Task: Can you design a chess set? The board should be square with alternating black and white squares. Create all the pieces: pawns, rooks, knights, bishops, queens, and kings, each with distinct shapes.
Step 1141:
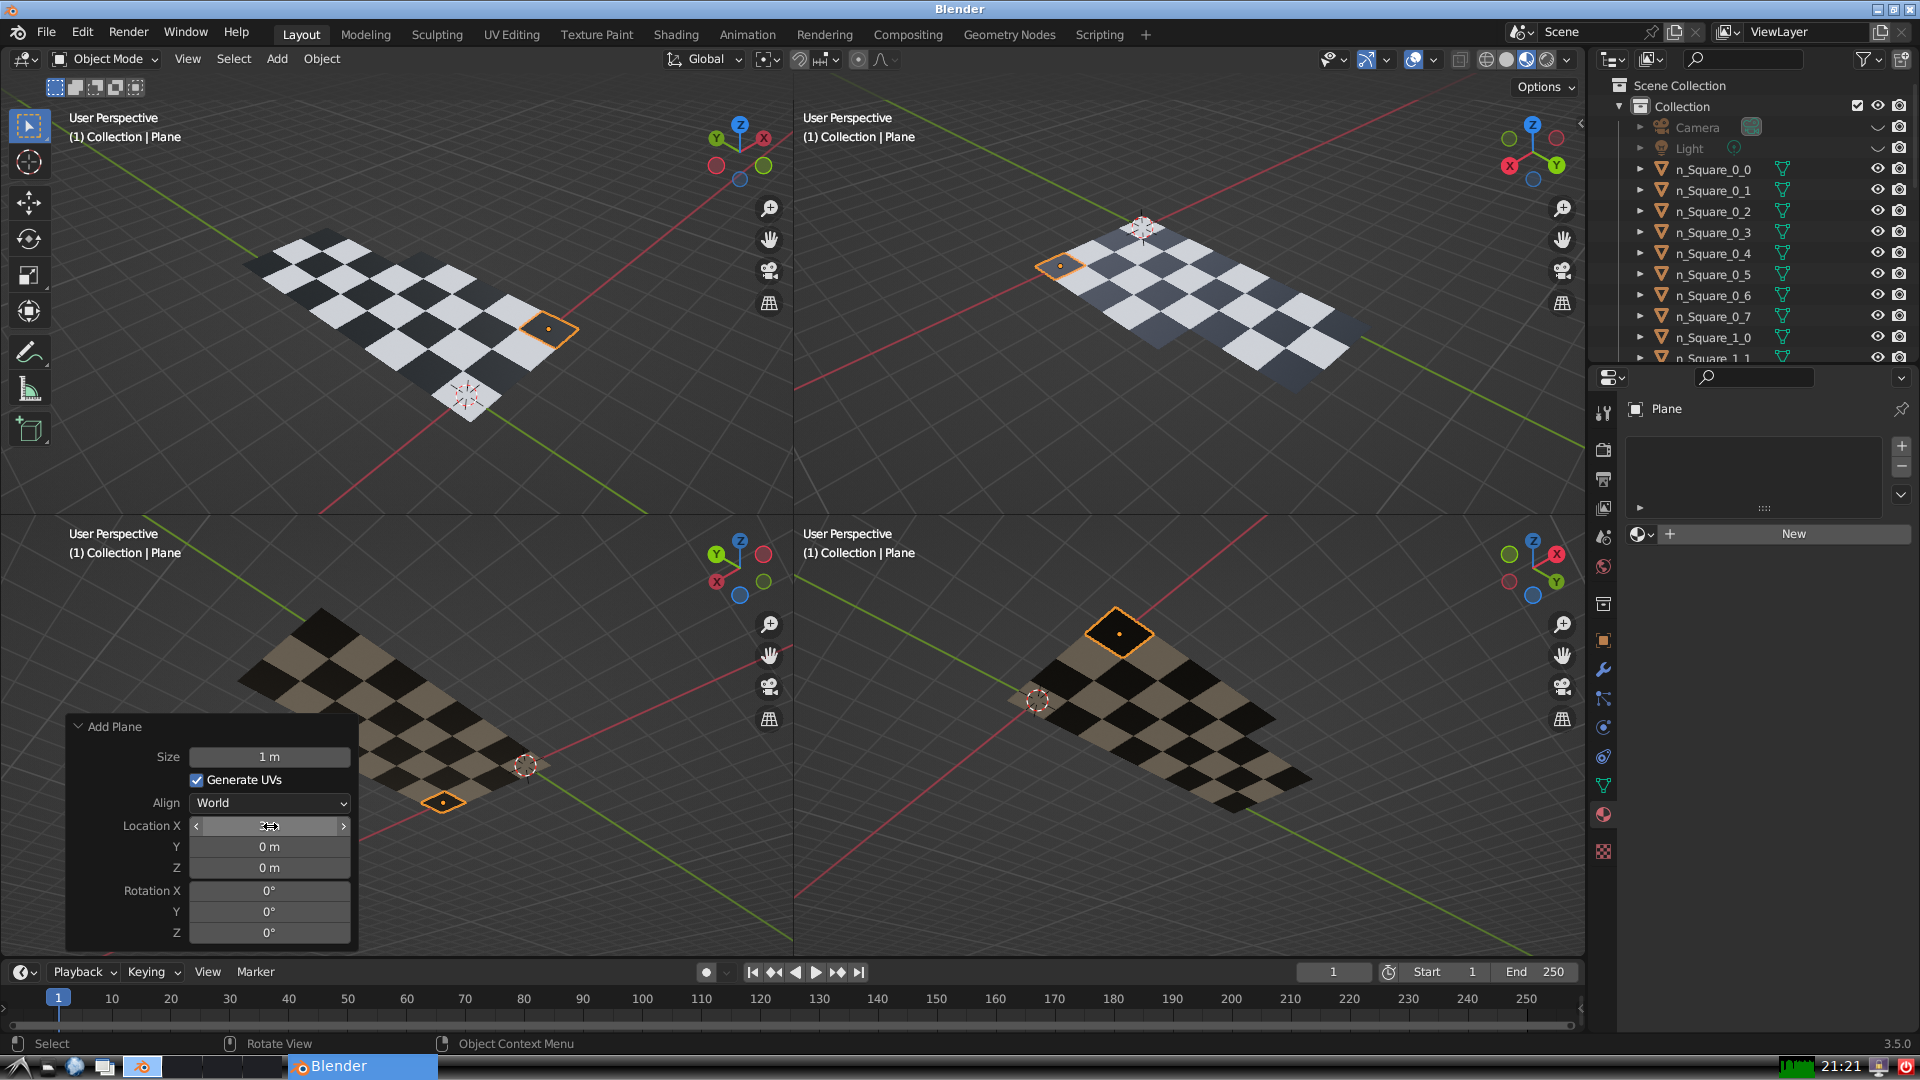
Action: {"mouse_move": [270, 846]}